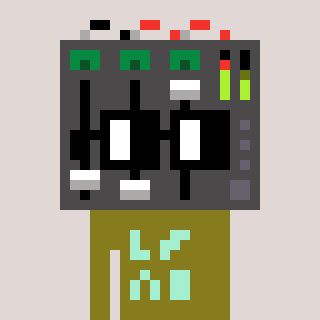
a pixel art character with square black glasses, a mixer-shaped head and a gunk-colored body on a warm background